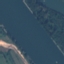
Land use / land cover: River